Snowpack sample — Snodgrass Mountain, Crested Butte, Colorado (2/4/25, 12:06 PM MST)
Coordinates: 38.923, -106.968
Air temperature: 35 °F
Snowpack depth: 80 cm
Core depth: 80 cm
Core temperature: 32 °F
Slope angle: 14°, slope face: 78°
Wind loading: low
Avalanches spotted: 0
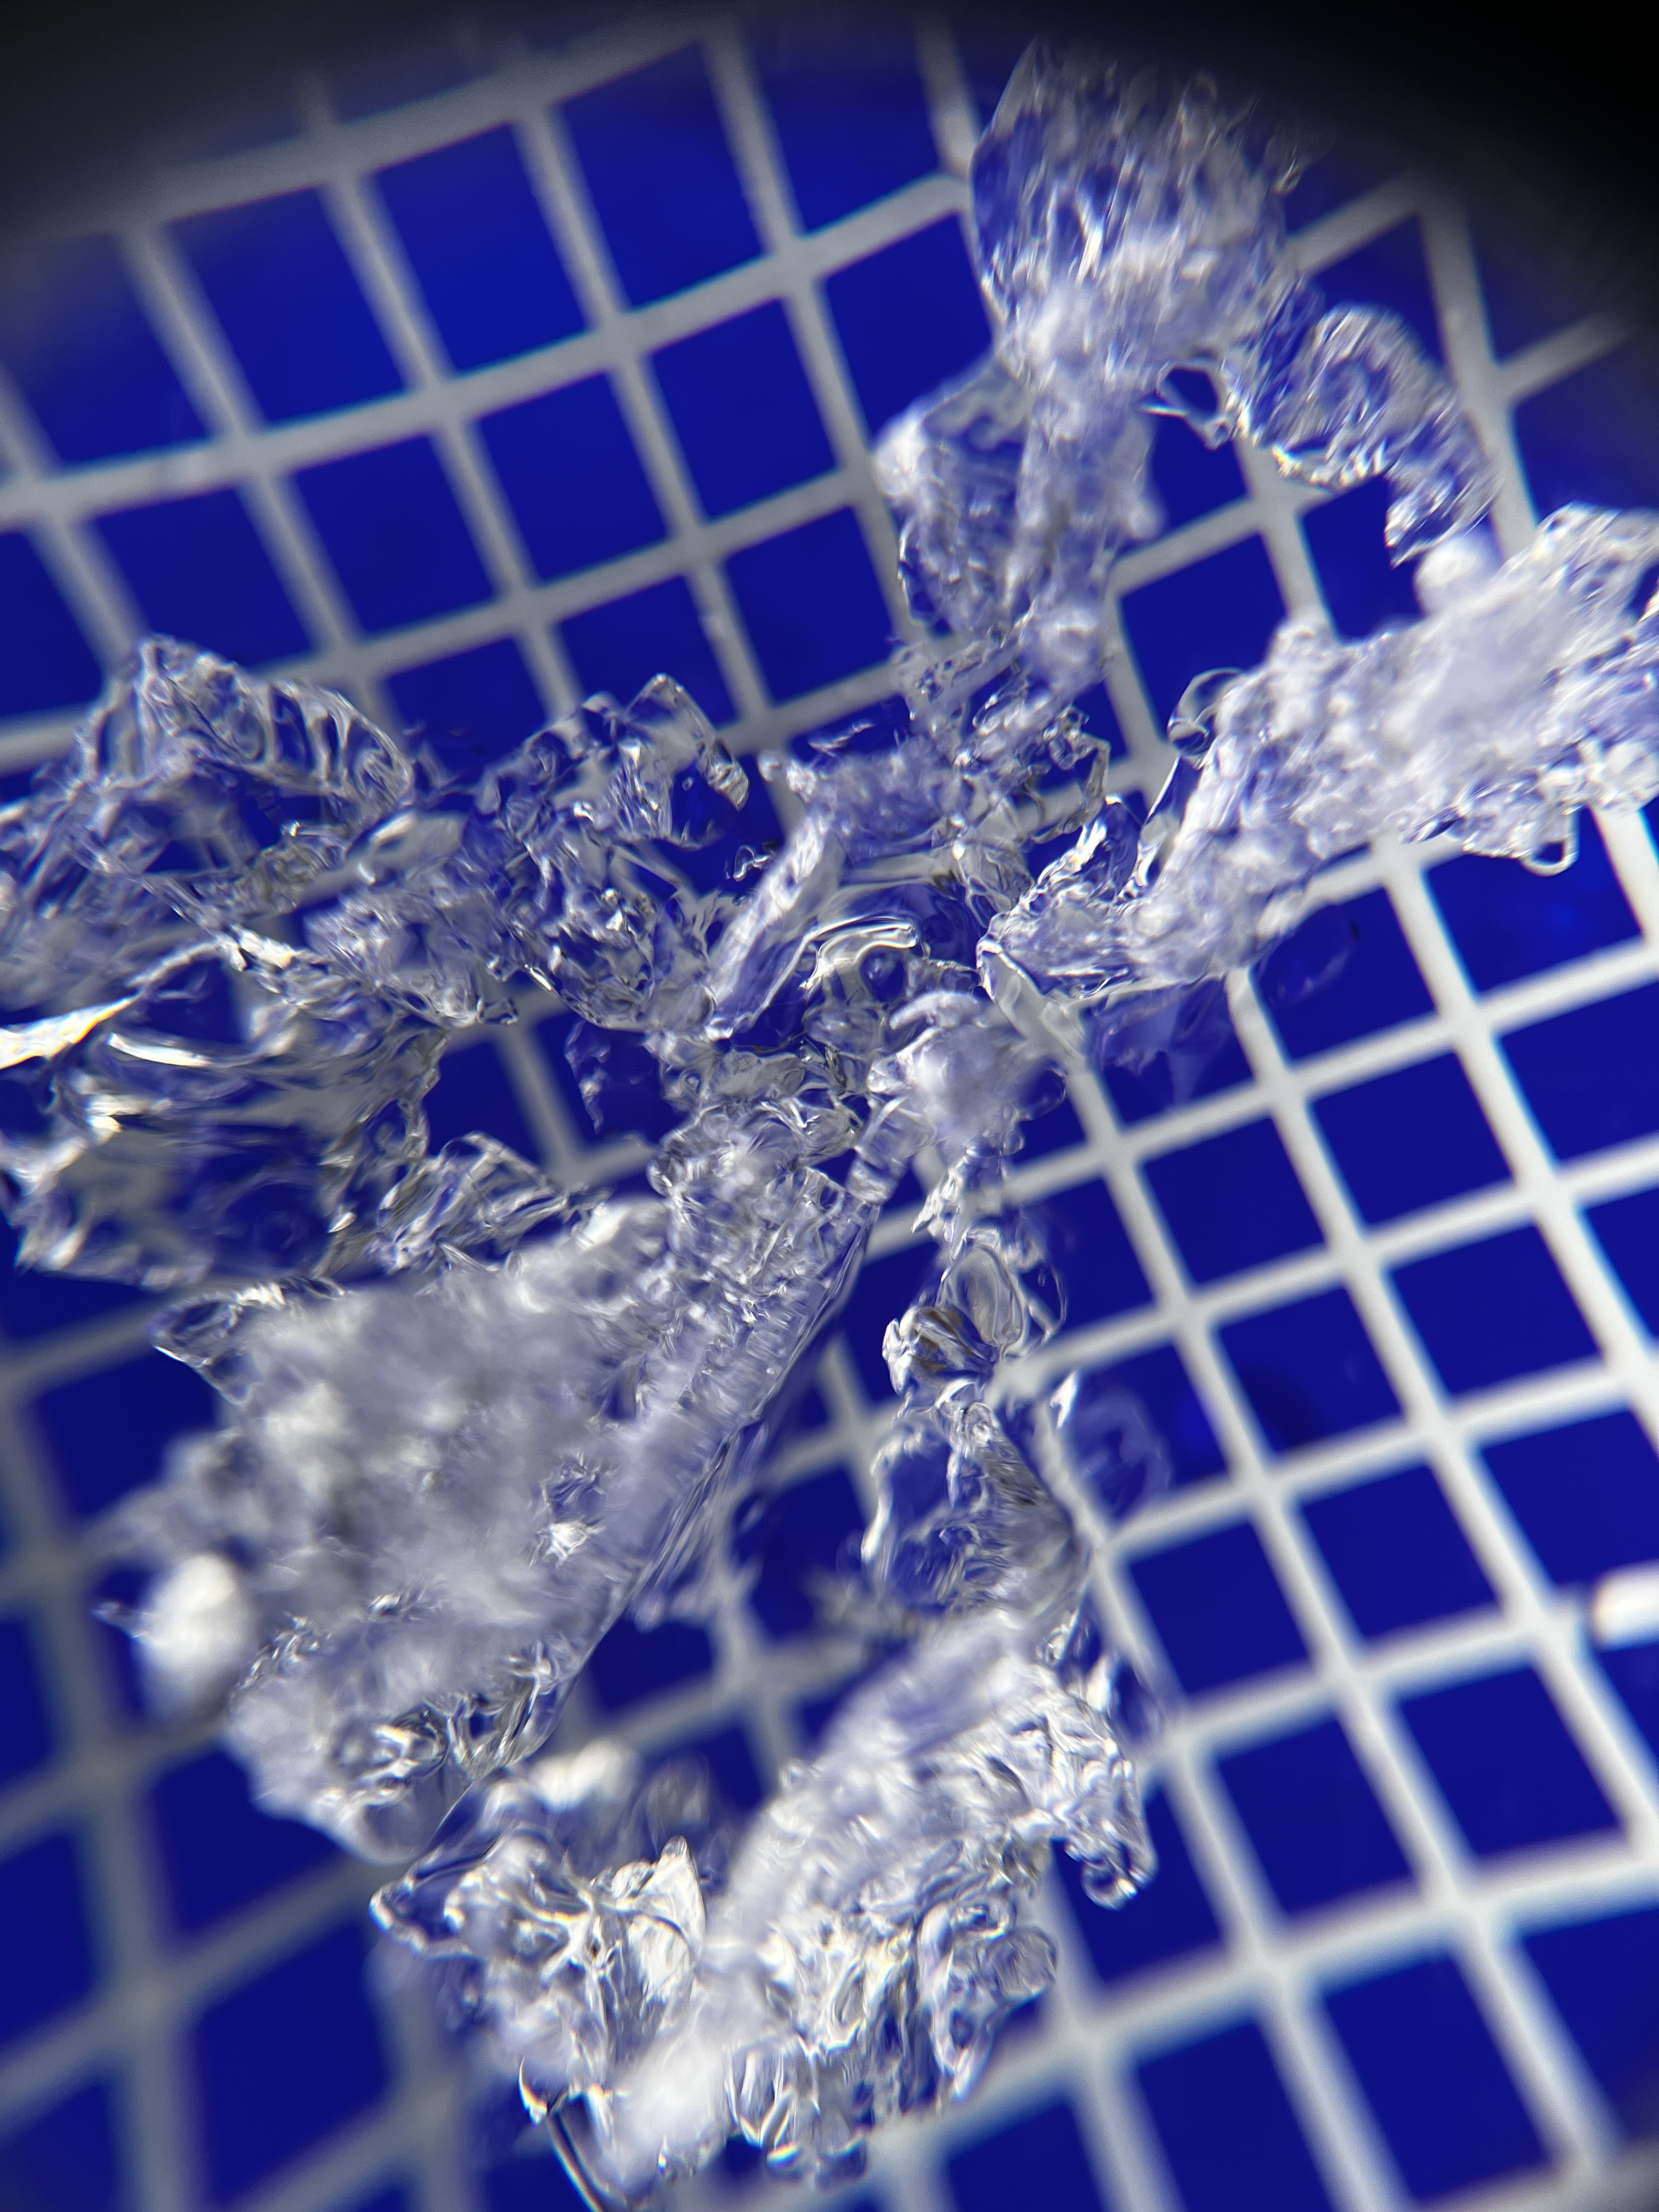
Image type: magnified_profile
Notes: No avalanches nearby, unusually warm weather for the last month reported by residents, Collected 25 yards from treeline